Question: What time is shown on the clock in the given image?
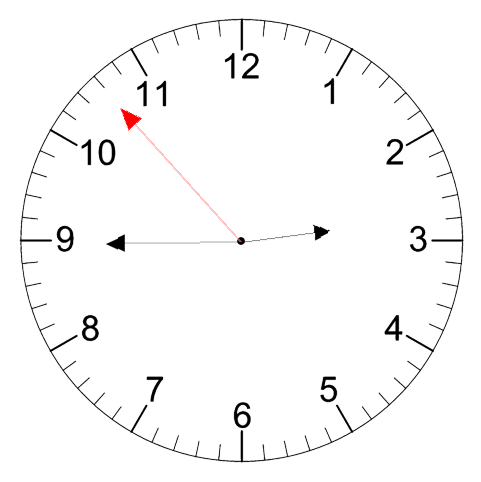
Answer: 02:44:53